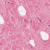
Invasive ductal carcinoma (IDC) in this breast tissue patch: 0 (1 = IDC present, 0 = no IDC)